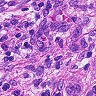
Metastatic tissue present: yes